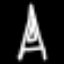
Label: The Eiffel Tower